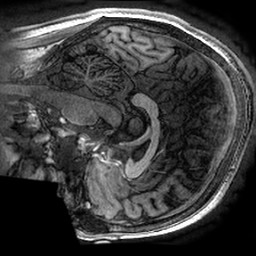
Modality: T1w
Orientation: sagittal
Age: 22
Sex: male
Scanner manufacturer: ge
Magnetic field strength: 3 T
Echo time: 0.002736 s